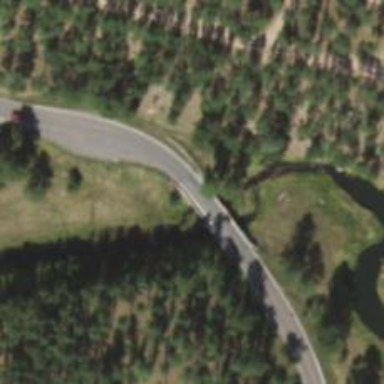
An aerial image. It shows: Secondary road with bridge.